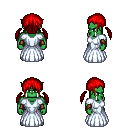
a pixel art fantasy rpg character, male body template, orc, green skin, underdress, metal pants, red twin-tailed hairstyle, cloth bracers, ghillies, four views (front, back, left, right), 2x2 character sprite sheet, small pixel art, hard edges, no anti-aliasing